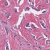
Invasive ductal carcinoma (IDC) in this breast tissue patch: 1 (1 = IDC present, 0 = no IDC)